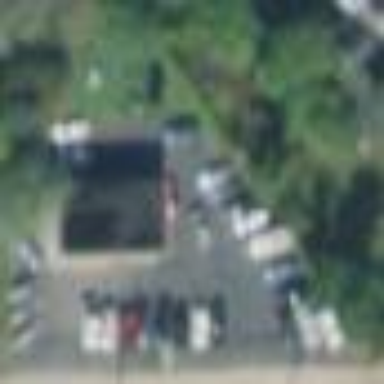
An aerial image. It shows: Car repair shop.